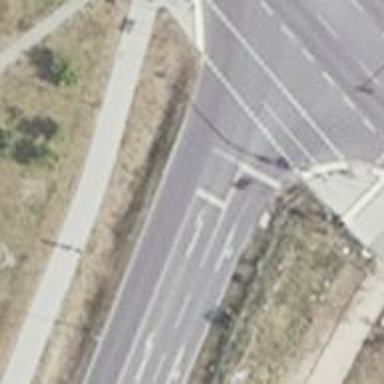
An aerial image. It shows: Road with traffic signals.